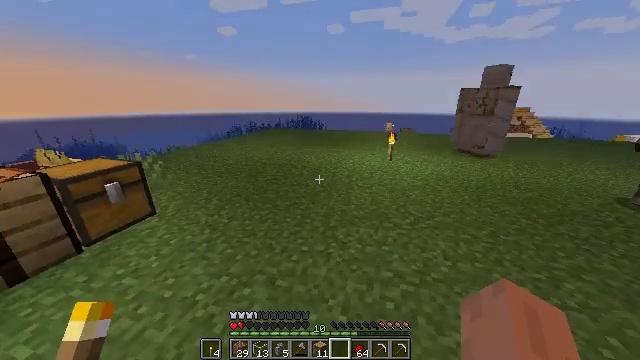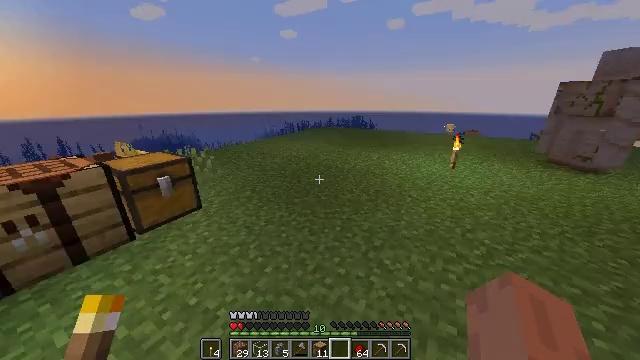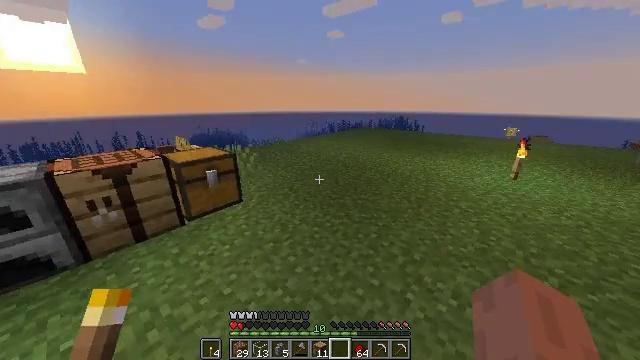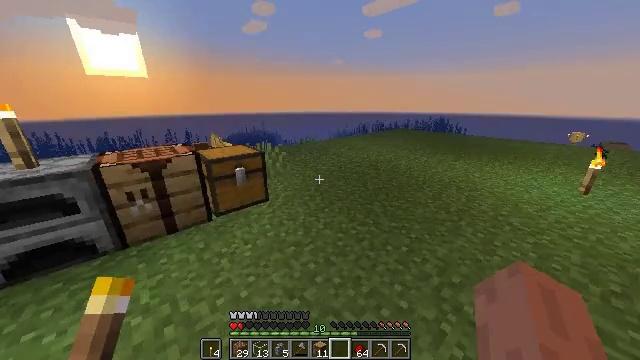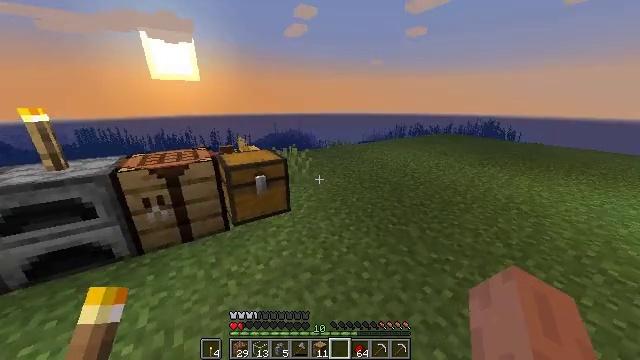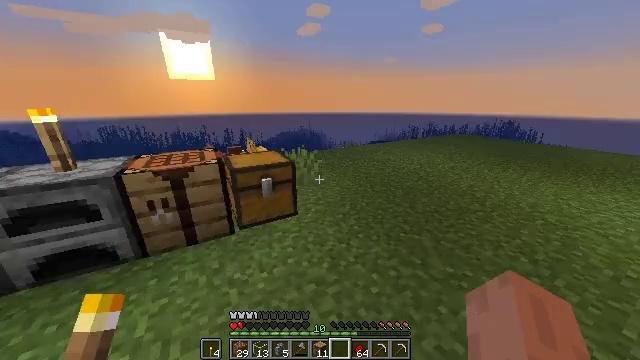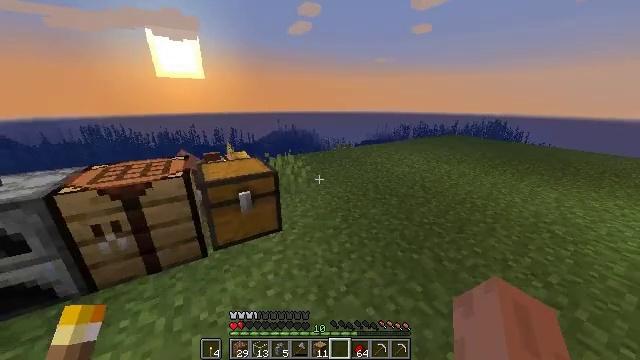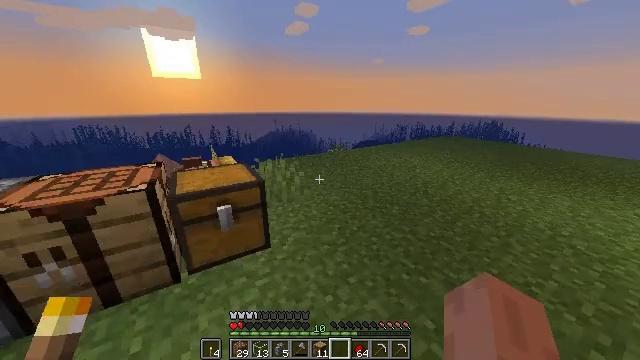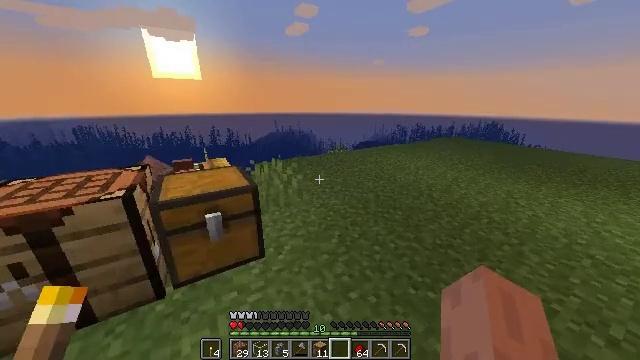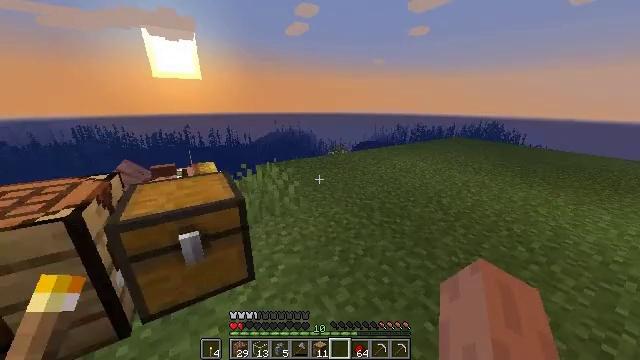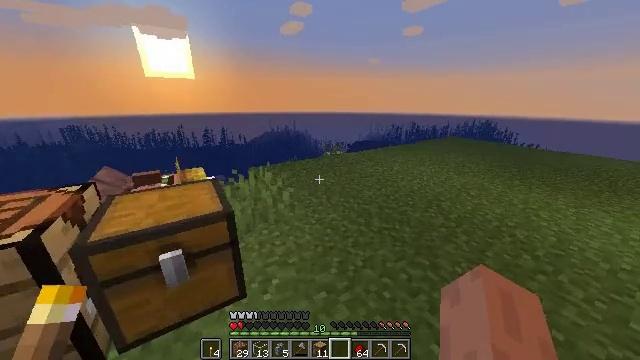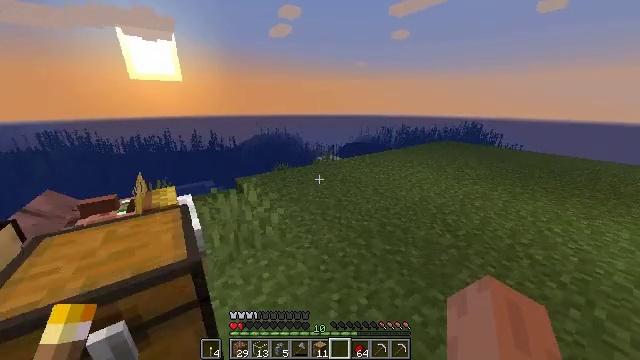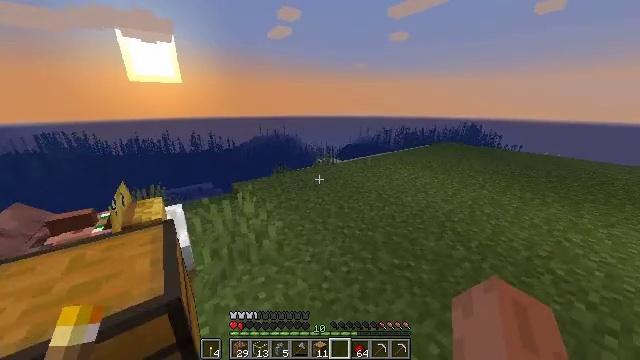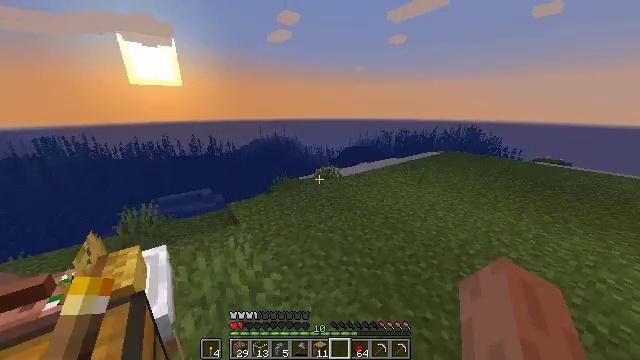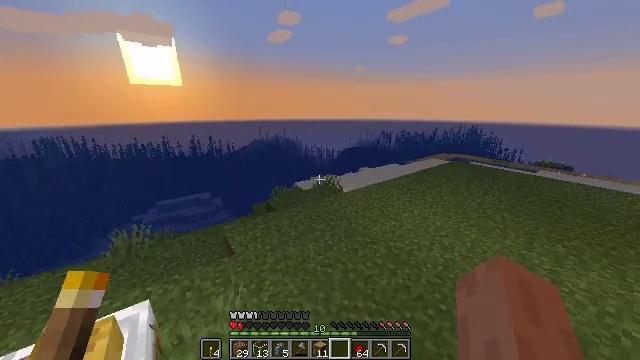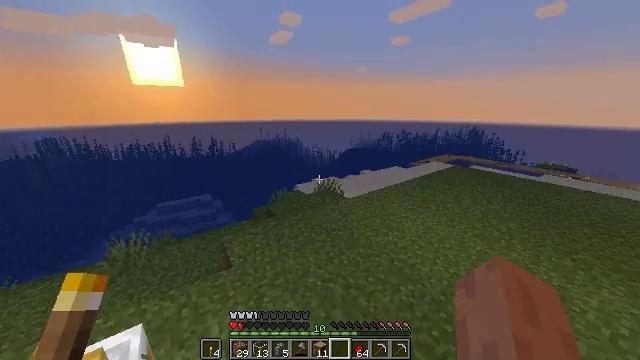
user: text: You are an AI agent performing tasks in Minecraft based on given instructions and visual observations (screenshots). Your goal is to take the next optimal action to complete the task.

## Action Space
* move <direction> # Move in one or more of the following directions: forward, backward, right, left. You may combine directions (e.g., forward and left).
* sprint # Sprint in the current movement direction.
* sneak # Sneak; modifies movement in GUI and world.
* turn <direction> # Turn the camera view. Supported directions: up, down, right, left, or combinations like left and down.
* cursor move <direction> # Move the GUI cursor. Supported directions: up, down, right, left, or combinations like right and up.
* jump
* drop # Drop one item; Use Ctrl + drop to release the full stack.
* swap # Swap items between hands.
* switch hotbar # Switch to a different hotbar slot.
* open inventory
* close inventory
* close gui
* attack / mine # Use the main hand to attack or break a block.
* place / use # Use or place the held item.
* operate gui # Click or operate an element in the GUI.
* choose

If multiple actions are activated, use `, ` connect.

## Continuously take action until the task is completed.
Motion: motion action
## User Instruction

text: Get shears by crafting with iron ingots.
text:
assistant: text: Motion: move forward, sprint, turn left
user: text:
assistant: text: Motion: move forward, sprint, turn left
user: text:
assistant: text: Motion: move forward, turn left
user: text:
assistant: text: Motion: move forward, turn left
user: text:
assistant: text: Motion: move forward, turn left
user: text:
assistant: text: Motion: move forward, turn right
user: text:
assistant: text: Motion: move forward
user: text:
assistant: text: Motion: move forward
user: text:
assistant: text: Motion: move forward
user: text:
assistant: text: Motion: move forward, turn right
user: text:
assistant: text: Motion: move forward, turn right
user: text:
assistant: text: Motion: move forward
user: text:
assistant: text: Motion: move forward, jump
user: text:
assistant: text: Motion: move forward, jump
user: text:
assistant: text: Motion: move forward, jump
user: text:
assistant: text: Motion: move forward, turn left, jump
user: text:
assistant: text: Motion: move forward, turn left, jump
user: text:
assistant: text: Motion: move forward, turn left, jump
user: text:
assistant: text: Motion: move forward, turn left, jump
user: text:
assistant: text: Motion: move forward, turn left, jump
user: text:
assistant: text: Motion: move forward, turn left, jump
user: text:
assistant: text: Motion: move forward, turn left
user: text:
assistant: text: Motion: move forward, turn left
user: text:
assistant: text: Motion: move forward, turn left
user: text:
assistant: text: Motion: move forward, turn left
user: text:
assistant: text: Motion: move forward, turn left
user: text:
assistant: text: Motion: move forward, turn left
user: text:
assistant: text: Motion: move forward, turn left
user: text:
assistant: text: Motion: move forward, turn left
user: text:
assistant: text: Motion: move forward, turn left and down